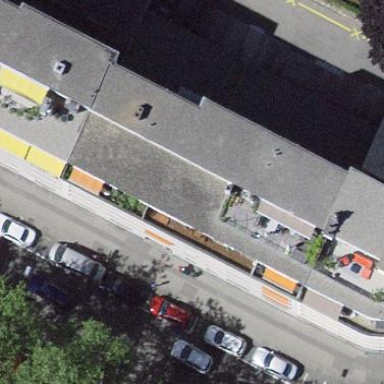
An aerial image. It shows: Group of garages.